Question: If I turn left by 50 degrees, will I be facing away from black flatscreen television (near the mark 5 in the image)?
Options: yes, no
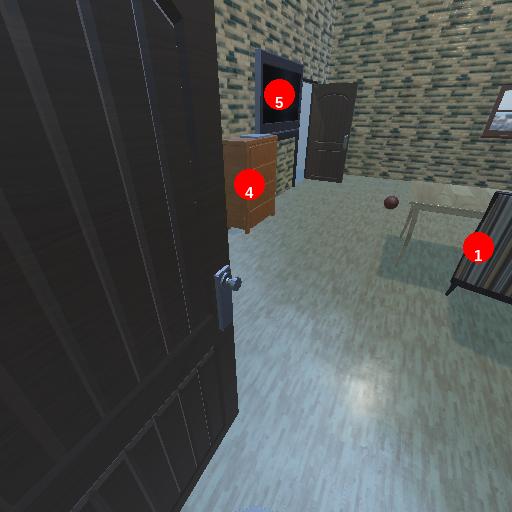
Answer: yes